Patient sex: M
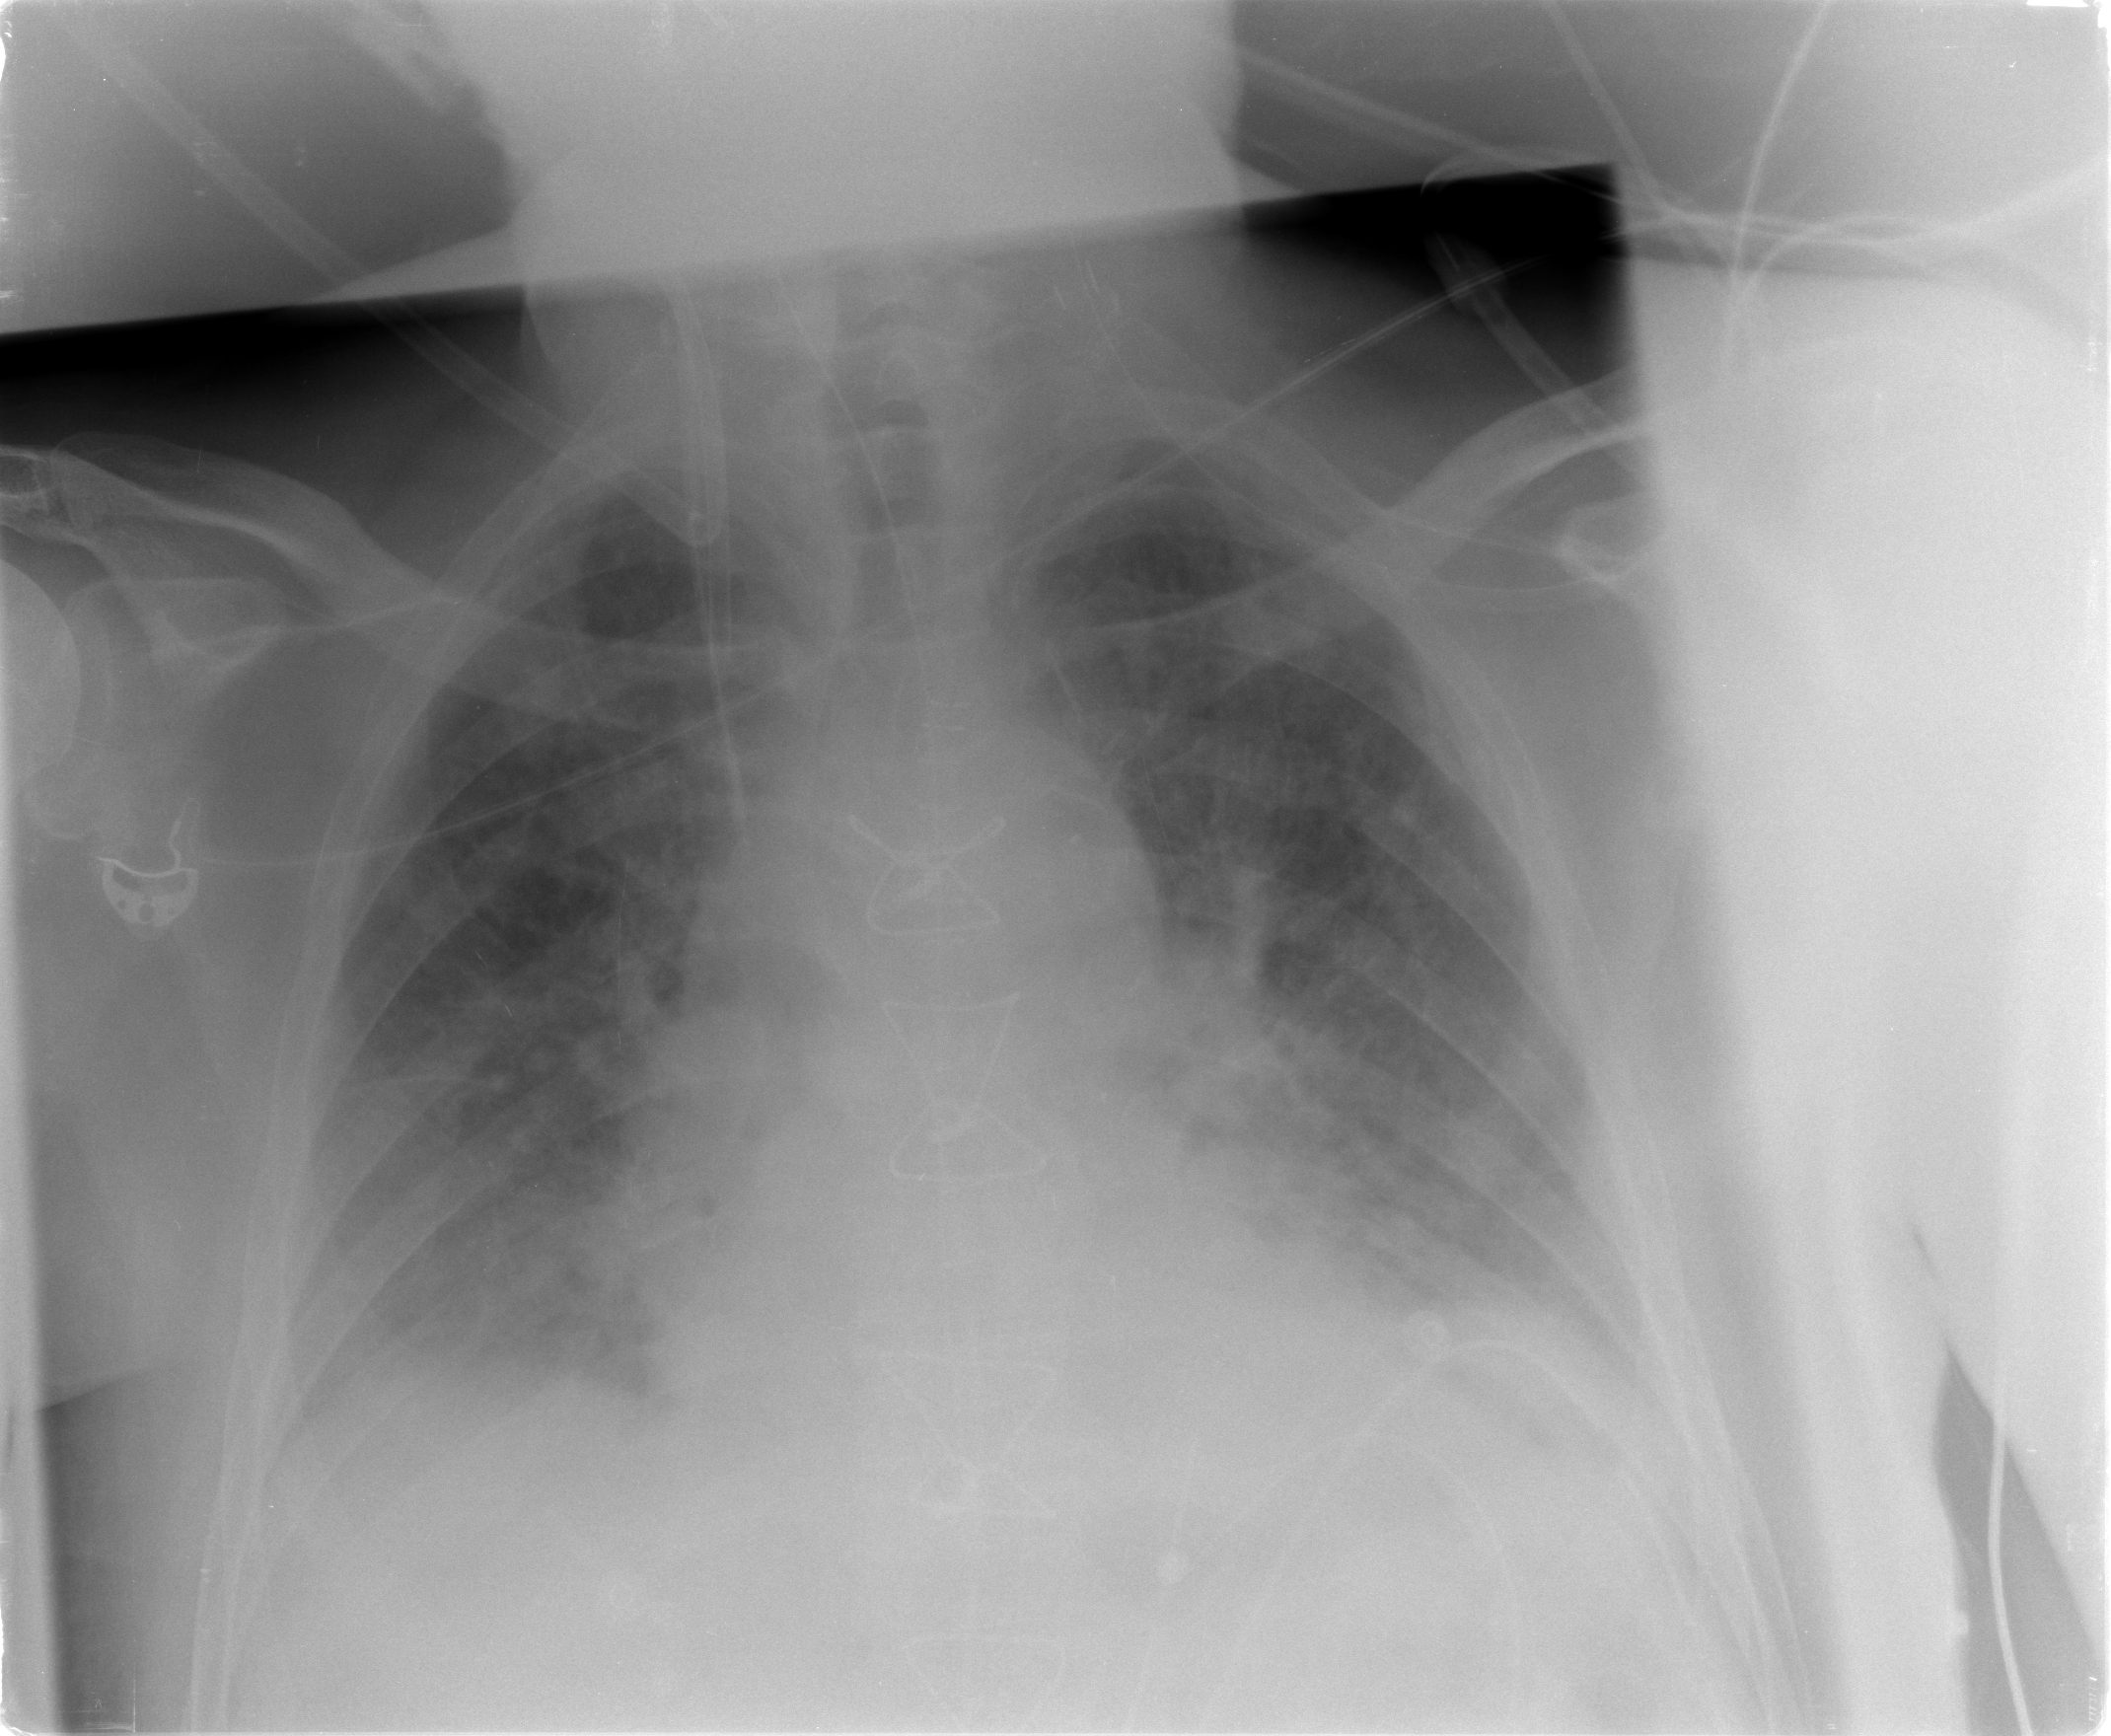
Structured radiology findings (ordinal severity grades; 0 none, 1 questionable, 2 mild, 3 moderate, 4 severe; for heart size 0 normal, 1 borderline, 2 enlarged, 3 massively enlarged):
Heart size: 0
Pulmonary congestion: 3
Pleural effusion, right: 2
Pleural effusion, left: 2
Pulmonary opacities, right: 0
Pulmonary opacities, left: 0
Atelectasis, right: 2
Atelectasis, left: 0